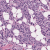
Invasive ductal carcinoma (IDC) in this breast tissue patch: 1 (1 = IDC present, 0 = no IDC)